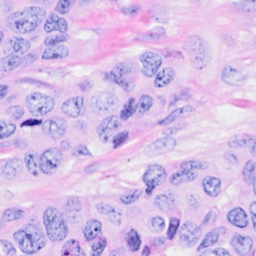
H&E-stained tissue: Breast